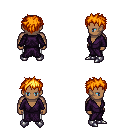
a pixel art fantasy rpg character, male body template, human, dark skin, purple robe, white pants, light blonde bedhead hairstyle, metal boots, four views (front, back, left, right), 2x2 character sprite sheet, small pixel art, hard edges, no anti-aliasing